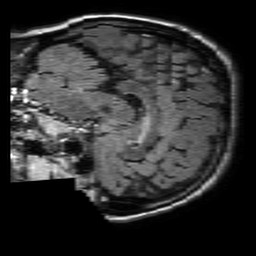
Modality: FLAIR
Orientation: sagittal
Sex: female
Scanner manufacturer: philips
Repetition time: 11 s
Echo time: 0.125 s